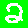
Digit: 2